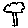
Label: tree